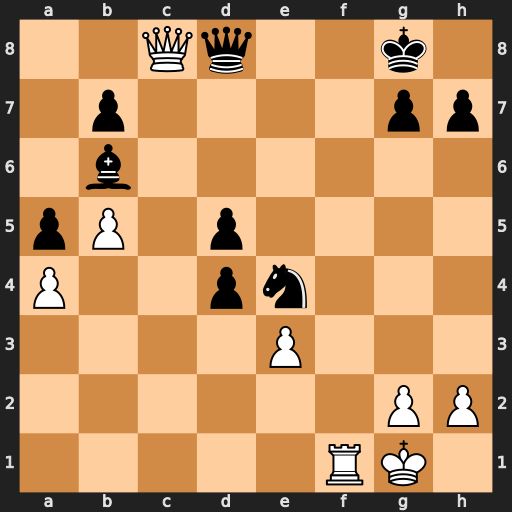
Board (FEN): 2Qq2k1/1p4pp/1b6/pP1p4/P2pn3/4P3/6PP/5RK1
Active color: w
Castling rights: -
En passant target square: -
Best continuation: Qe6+ Kh8 Qxb6